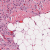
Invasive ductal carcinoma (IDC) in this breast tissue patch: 1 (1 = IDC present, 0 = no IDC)